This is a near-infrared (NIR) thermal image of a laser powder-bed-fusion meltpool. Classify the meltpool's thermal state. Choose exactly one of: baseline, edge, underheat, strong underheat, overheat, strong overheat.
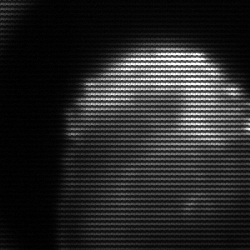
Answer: edge